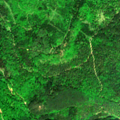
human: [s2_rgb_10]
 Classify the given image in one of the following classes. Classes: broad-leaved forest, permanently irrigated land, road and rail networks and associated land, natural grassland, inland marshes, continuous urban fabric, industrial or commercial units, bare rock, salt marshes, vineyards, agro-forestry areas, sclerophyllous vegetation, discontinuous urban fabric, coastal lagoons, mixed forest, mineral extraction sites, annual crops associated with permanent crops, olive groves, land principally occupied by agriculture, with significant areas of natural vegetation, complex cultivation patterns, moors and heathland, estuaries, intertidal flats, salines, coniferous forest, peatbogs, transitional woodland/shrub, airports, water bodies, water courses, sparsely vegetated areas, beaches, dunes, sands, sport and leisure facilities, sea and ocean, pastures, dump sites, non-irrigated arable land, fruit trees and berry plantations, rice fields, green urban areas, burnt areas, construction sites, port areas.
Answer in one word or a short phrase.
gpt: broad-leaved forest, coniferous forest, mixed forest